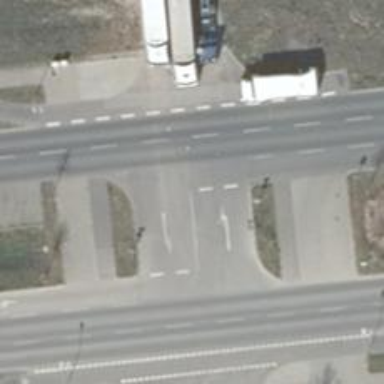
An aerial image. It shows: Road with "give way" sign.